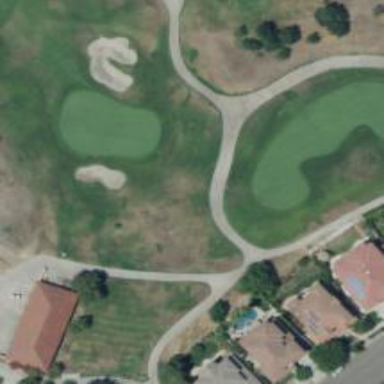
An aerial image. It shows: Path for golf carts.